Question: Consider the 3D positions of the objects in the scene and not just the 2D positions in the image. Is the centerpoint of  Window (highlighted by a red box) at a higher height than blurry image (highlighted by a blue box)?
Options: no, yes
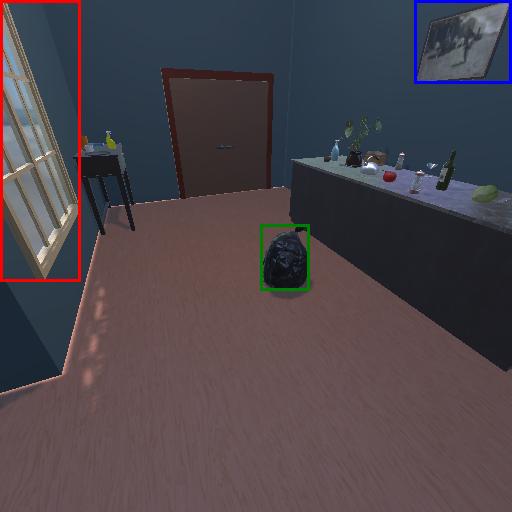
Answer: no